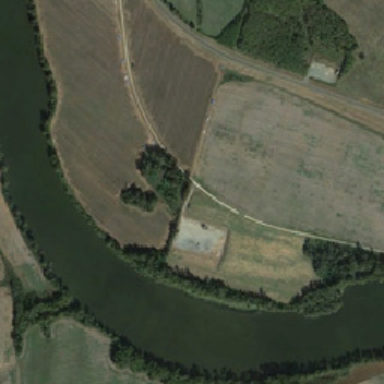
There are a lot of farmland in the river with the row in both banks .